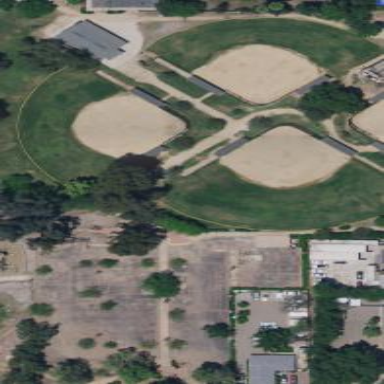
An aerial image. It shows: Dirt baseball pitch for leisure and sport.